Question: I'm currently developing a network application on my machine with 2 network interfaces with the following setup -

I want to send UDP message by using the first configuration with IP '192.168.1.2'.
'''
using (var udpClient = new UdpClient(5556))
{
udpClient.Connect(IPAddress.Parse("192.168.1.2"), 5556);
// DO STUFF
}
'''
When I try this I get the following error -
> No connection could be made because the target machine actively
refused it
Strange this is that when I disable my other network that this works perfectly but with 2 connections (LAN & WiFi) it doesn't work anymore...
I guess that it is sending on wrong adapter?
Is this because my Default gateway is the same or what am I doing wrong?
I'm new to developing network-based applications...
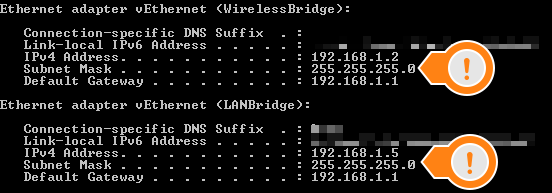
Answer: You have to specify an 'IPEndPoint' with networking card IP like this:
'''
var endpoint = new IPEndPoint(IPAddress.Parse("192.168.1.2"), portNum);
UdpClient client = new UdpClient(endpoint);
'''